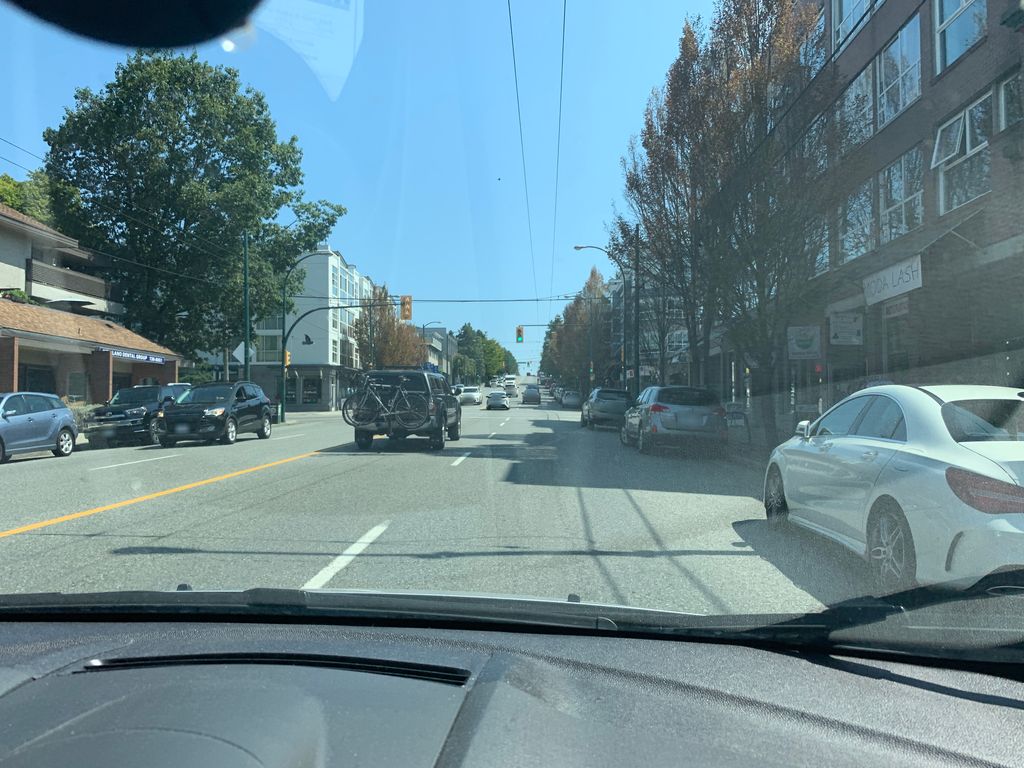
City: vancouver